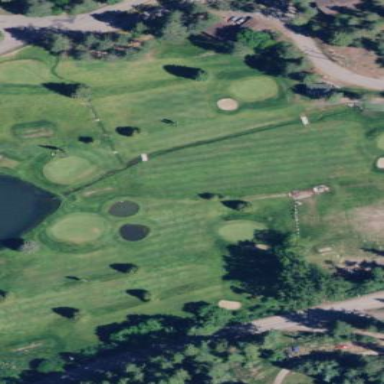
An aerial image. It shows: Golf course.